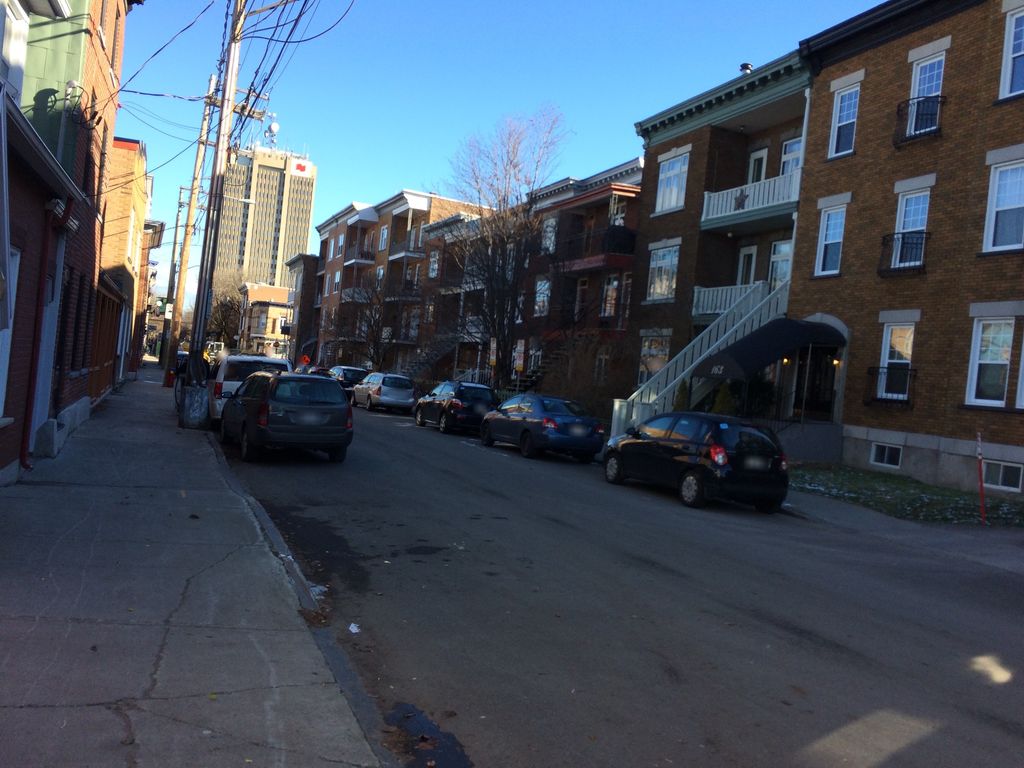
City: quebec_city